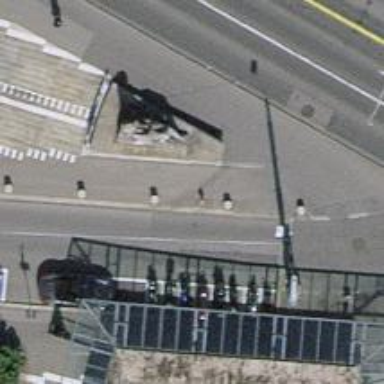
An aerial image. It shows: Bollard barrier.